Question: I am trying to write a function which allows me to remove certain elements from URLs. These URLs are stored in a CSV called 'Backlink_Test'. I would like to iterate over each item in that list of URLs, remove the unwanted elements from the URL, and then add the modified URLs to a new list, which is then stored in a new CSV called 'Cleaned_URLs'.
The code is working to the extent that I can open the source file, run the loop and then store the results in the destination file. However, I am encountering quite an annoying problem: in the destination file, the URLs are stored , rather than the whole URL in once cell.
This surprised me as I did a little test where I literally copied the contents from CSV to another (without modifying anything) and words with multiple characters were stored just fine. So my suspicion is that the for-loop creates the problem?
Any help / insight would be much appreciated! Code below, and screenshot of destination file attached.
'''
import csv
new_strings = []
#replace unwanted elements and add cleaned strings to new list
with open("Backlink_Test.csv", "rb") as csvfile:
reader = csv.reader(csvfile)
for string in reader:
string = str(string)
string = string.replace("www.", "").replace("http://", "").replace("https://", "")
new_strings.append(string)
new_strings.sort()
print new_strings #for testing only; will be removed once function is working
cleaned_file = open("Cleaned_URLS.csv", "w")
writer = csv.writer(cleaned_file)
writer.writerows(new_strings)
cleaned_file.close()
'''

Here is now the working code:
'''
import csv
new_strings = []
#replace unwanted elements and add cleaned strings to new list
with open("Backlink_Test.csv", "rb") as csvfile:
reader = csv.reader(csvfile)
for string in reader:
string = str(string)
string = string.replace("www.", "").replace("http://", "").replace("https://", "")
new_strings.append(string)
new_strings.sort()
print new_strings
cleaned_file = open("Cleaned_URLS.csv", "w")
writer = csv.writer(cleaned_file)
for url in new_strings:
writer.writerow([url])
cleaned_file.close()
'''
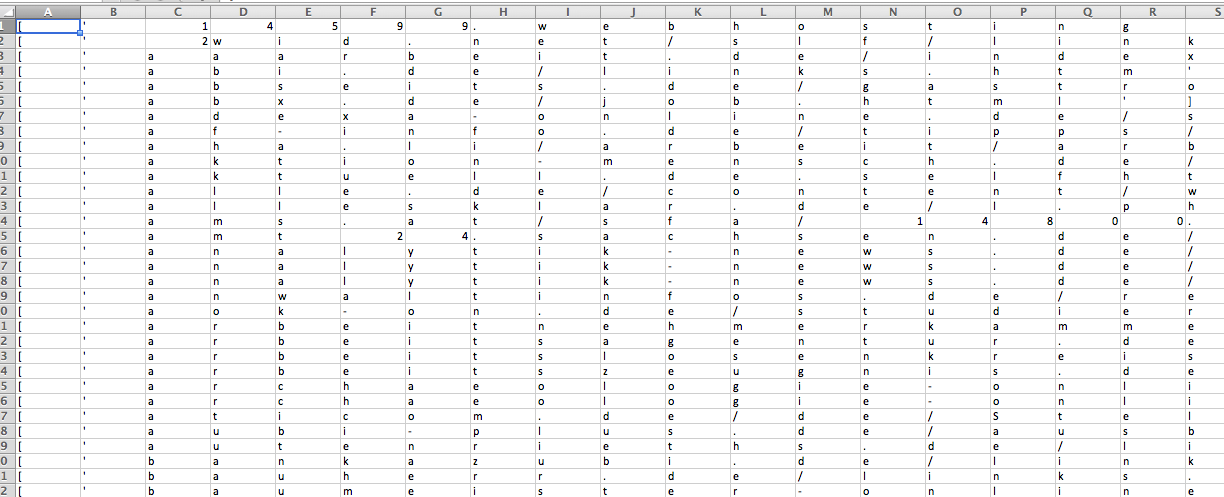
Answer: 'csvwriter.writerows' expects an iterable of 'rows'. A 'row' is an iterable of 'cells'.
You're feeding it with a list of strings. Since string is a list of letters, every letter is considered a 'cell' in your example -- and it's exactly what gets written.
What you're doing wrong is assuming 'csv.reader' outputs strings. It outputs 'rows'.
:
'''
for url in urls:
writer.writerow([url])
'''